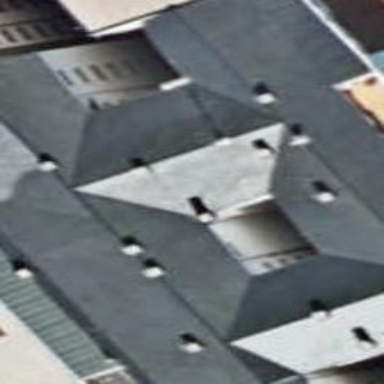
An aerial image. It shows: Residential building.